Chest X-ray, AP view. Patient: 63 years old, sex F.
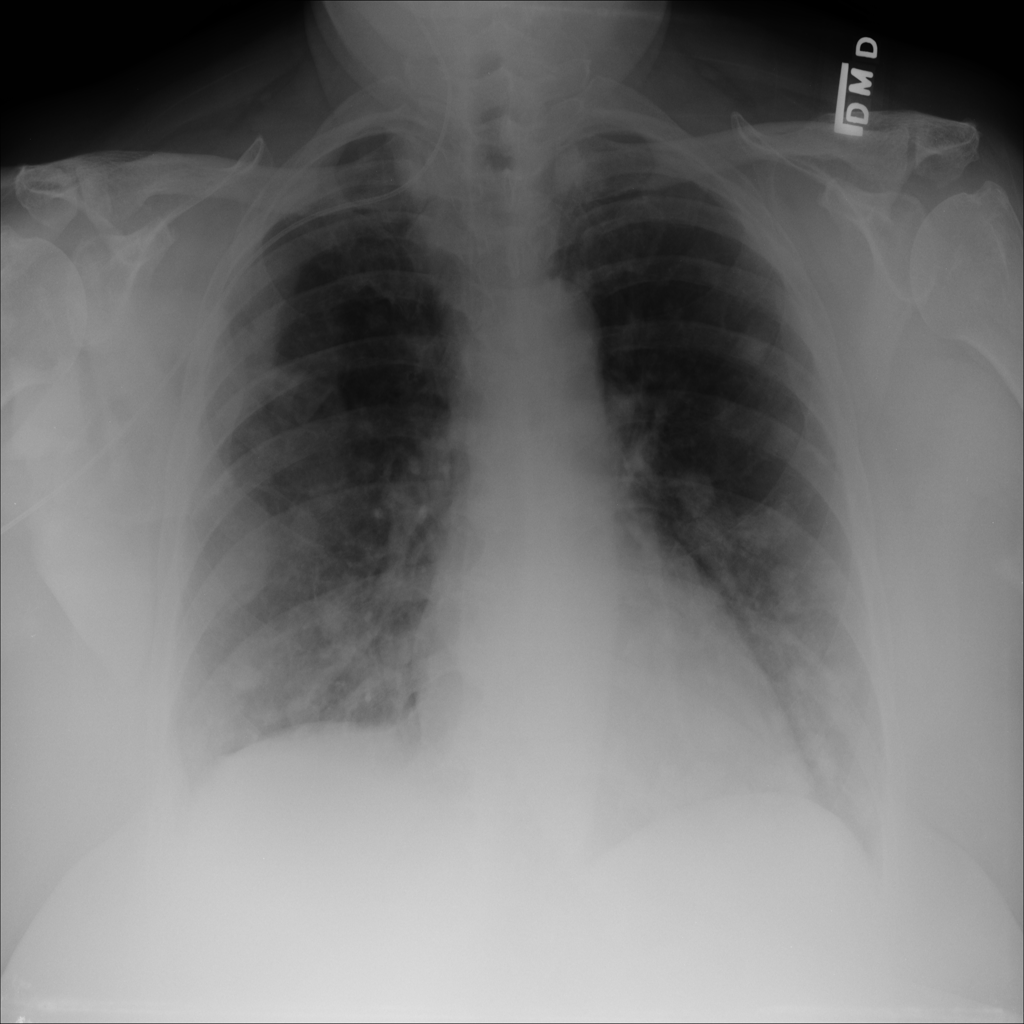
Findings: Nodule